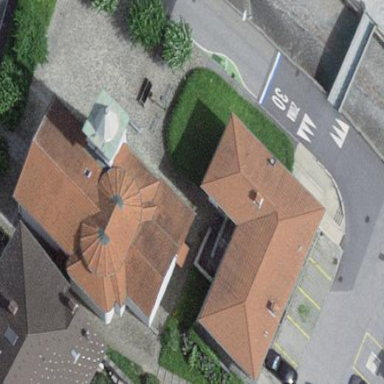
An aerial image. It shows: Building that serves as place of worship.